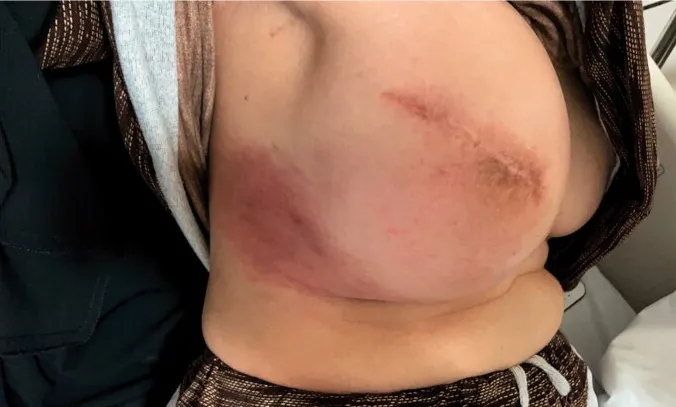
Slight improvement in clinical signs after intravenous antibiotics administration during her admission.
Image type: medical_photograph (skin_photograph)